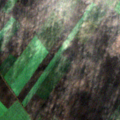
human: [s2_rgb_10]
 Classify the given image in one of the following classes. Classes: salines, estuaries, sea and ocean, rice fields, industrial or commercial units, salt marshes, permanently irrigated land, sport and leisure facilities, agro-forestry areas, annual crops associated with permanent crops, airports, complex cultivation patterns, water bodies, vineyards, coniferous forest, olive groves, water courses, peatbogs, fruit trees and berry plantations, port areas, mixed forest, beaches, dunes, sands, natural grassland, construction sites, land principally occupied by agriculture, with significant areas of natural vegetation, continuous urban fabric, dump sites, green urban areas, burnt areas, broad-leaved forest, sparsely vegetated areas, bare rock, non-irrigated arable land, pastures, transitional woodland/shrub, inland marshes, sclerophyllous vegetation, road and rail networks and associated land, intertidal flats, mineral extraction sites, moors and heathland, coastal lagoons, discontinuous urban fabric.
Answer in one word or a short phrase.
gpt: non-irrigated arable land